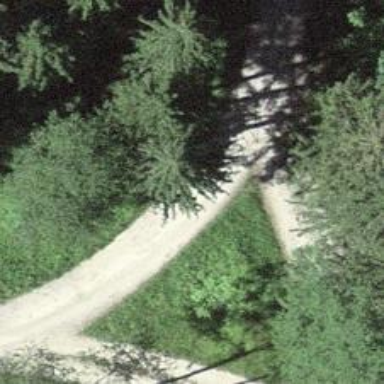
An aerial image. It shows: Unpaved track road.